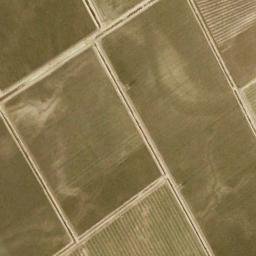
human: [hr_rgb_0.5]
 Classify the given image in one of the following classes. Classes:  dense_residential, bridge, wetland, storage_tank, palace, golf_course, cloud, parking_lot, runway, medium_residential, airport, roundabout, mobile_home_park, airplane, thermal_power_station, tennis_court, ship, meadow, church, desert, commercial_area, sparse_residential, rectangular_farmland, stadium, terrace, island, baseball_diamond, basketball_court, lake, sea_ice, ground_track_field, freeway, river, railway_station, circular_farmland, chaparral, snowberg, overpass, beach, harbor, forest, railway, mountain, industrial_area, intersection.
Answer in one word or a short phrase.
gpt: rectangular_farmland